Question: I'm having this piece of code in my Laravel's Blade view:
'''
@foreach ($questions as $question)
<div class="col-xs-4 col-sm-4 col-md-4 col-lg-4">
@if(isset($question->task))
<a href="{{URL::action('showTask', $question->task_id)}}"><h4> <span class='glyphicon glyphicon-file'></span> {{$question->Task->name}}</h4></a>
@endif
<blockquote >
<a class="nostyle" href="{{URL::action('showQuestion',$question->id)}}" ><p
@if($question->status==1)
class="text-success"
@endif
>{{$question->text}}</p></a>
<footer>Gevraagd door <strong>{{$question->Author->getFullName('mij') }}</strong> op <strong>{{DateConverter::dateToString($question->created_at)}}</strong></footer>
@if($question->status==1)
<span class="label label-success">Beantwoord</span>
@endif
</blockquote>
</div>
@endforeach
'''
Showing all the questions. I want them to be displayed in . However, some texts () are longer than others, therefore they won't always perfectly start a new row, but append to the shortest previous grid, as you can see in the screenshot.

What I want would be more like a table, three columns, and then a new row on the same height with three new items.
So I'm looking for a way to
- either return all the columns the same height- or automatically adding and closing a row div after each three columns.What would be the best way to do this?
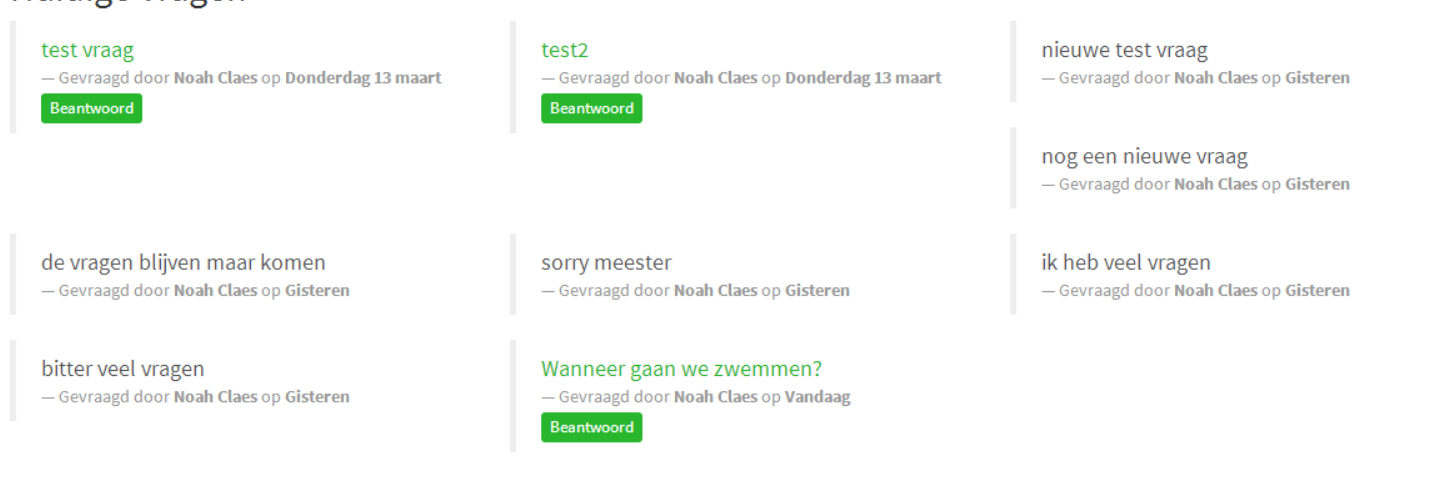
Answer: You may try something like this:
'''
@foreach(array_chunk($questions->all(), 3) as $threeQuestions)
<div class="row">
@foreach($threeQuestions as $question)
// Do everything here
@if(isset($question->task))
<a href="{{URL::action('showTask', $question->task_id)}}"><h4> <span class='glyphicon glyphicon-file'></span> {{$question->Task->name}}</h4></a>
@endif
// ...
@endforeach
</div>
@endforeach
'''
Here, '$threeQuestions' contains three items per iteration, so '.row' will keep each three items within a 'div' like this:
'''
<div class='row'>
item-1
item-2
item-3
</div>
<div class='row'>
item-4
item-5
item-6
</div>
'''